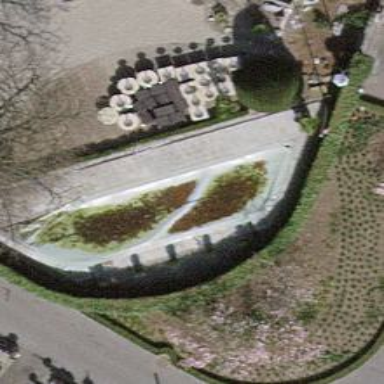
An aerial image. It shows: Beautiful fountain.